Question: I have an application, that when a user login I retrieve all necessary data to the app using Javascript Back-End.
But, when running a query, I got the result undefined! But there are rows in the table!
Here is my Javascript code query:
'''
function getClientTanks(clientName) {
var clientTanksTable = tables.getTable("ClientsTanks");
var tanks = [];
clientTanksTable
.where(function(currentClientId){
return this.idclient == currentClientId;
}, clientName).read({
success: function(results) {
//Here my results parameter is Undefined
if (results.length === 0) {
console.log("No client tank");
}
else {
//My code got here, but my results are undefined,
//So I have no rows to work with,
//but exist rows in the table I'm querying
}
}
});
}
'''
Here is a print of my table with the rows:

Also, when I write '"Console.log(value)"' inside the anonymous function in the 'where' I receive a Server error 500.
To give more information, I already tried to do the where with an object as parameter instead a function, like this:
'.where({idclient : clientName})'
Did anyone have this problem? And if did. Now how to fix it?
Thanks.
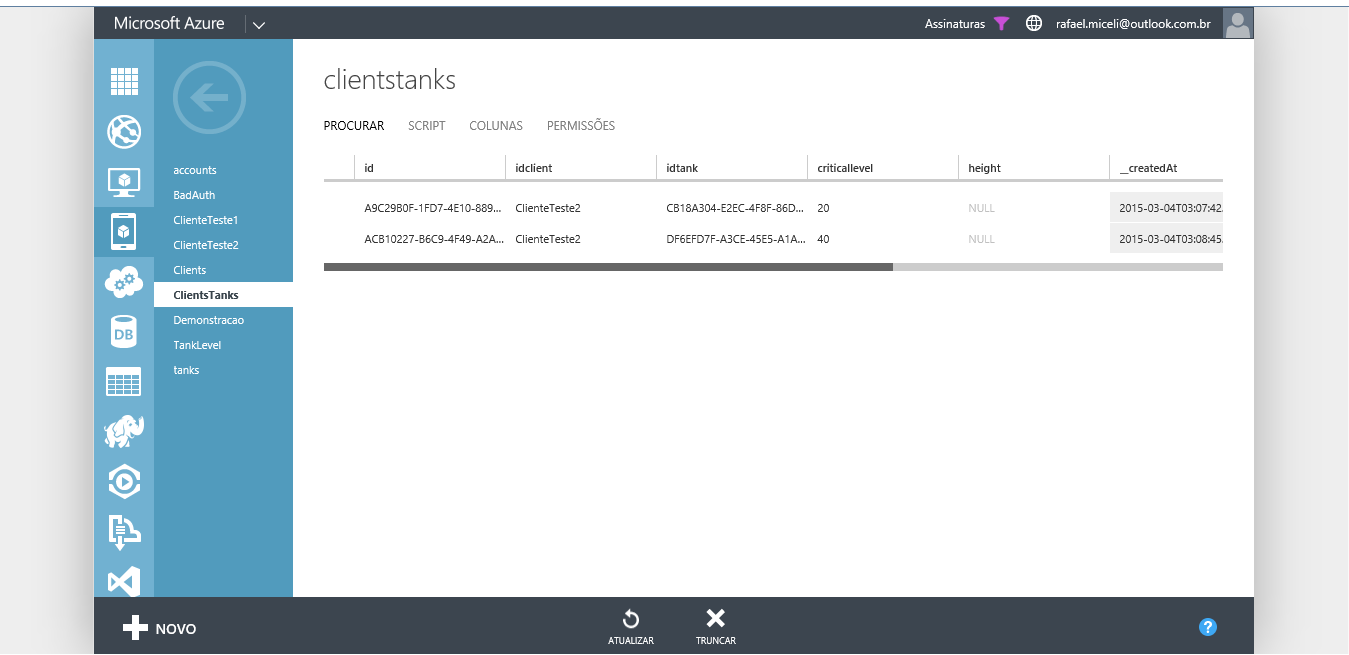
Answer: I found my problem and was a silly error.
When I prepared the code to post here in StackOverflow, without notice, I corrected my mistake.
In my code, I was getting the wrong table name. Instead of "ClientsTanks" I typed "ClientTanks".
Sorry for the question, now I see it's time to cover with tests my Javascript and also to pay attention to details.